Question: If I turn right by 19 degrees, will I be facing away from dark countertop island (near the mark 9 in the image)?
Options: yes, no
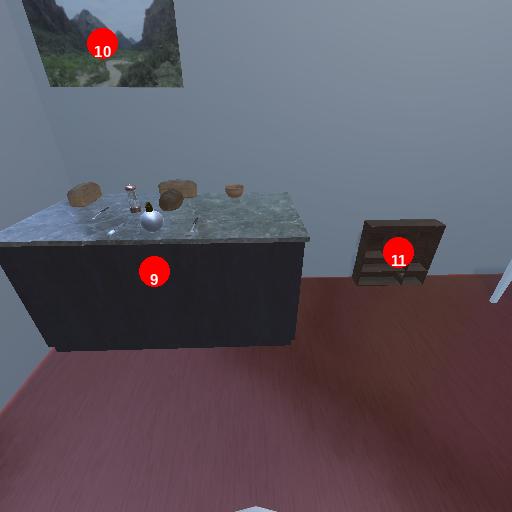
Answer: yes